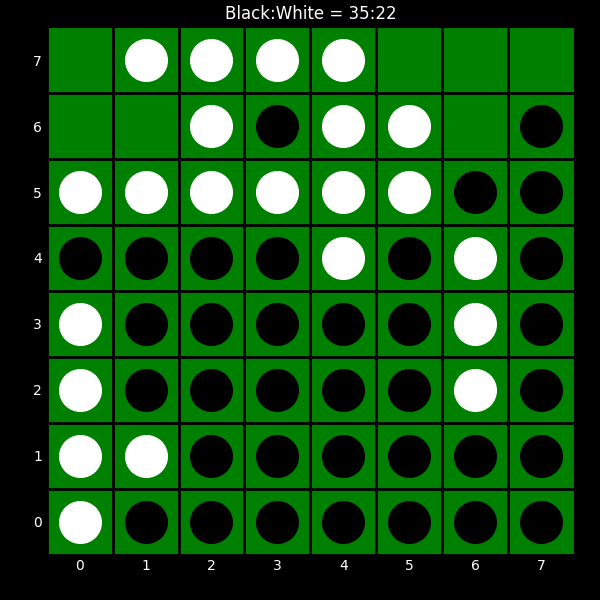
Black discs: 35
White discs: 22